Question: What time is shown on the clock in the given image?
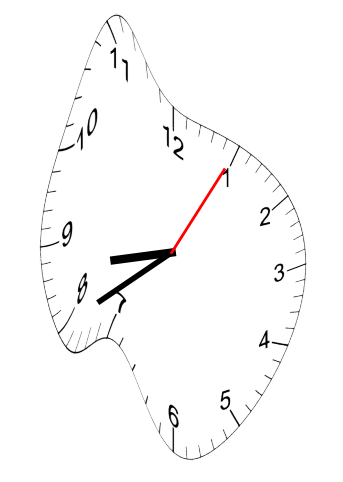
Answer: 08:40:05